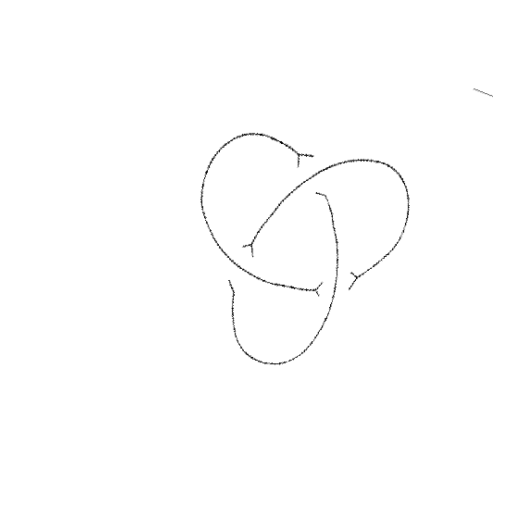
Crossing number: 3